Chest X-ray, PA view. Patient: 49 years old, sex M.
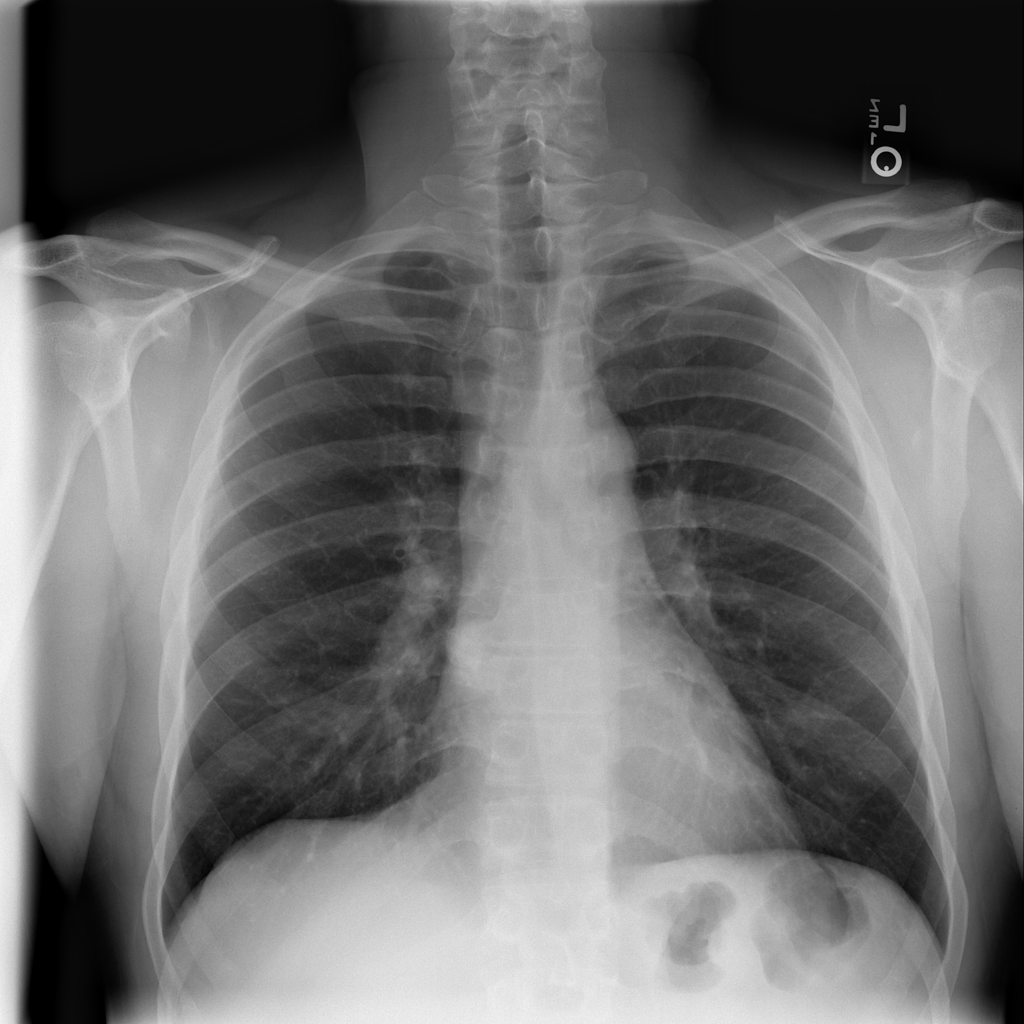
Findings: No Finding